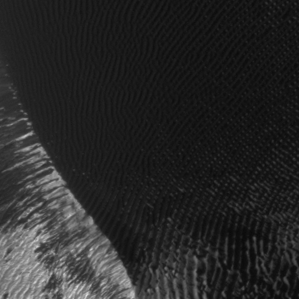
Label: frost